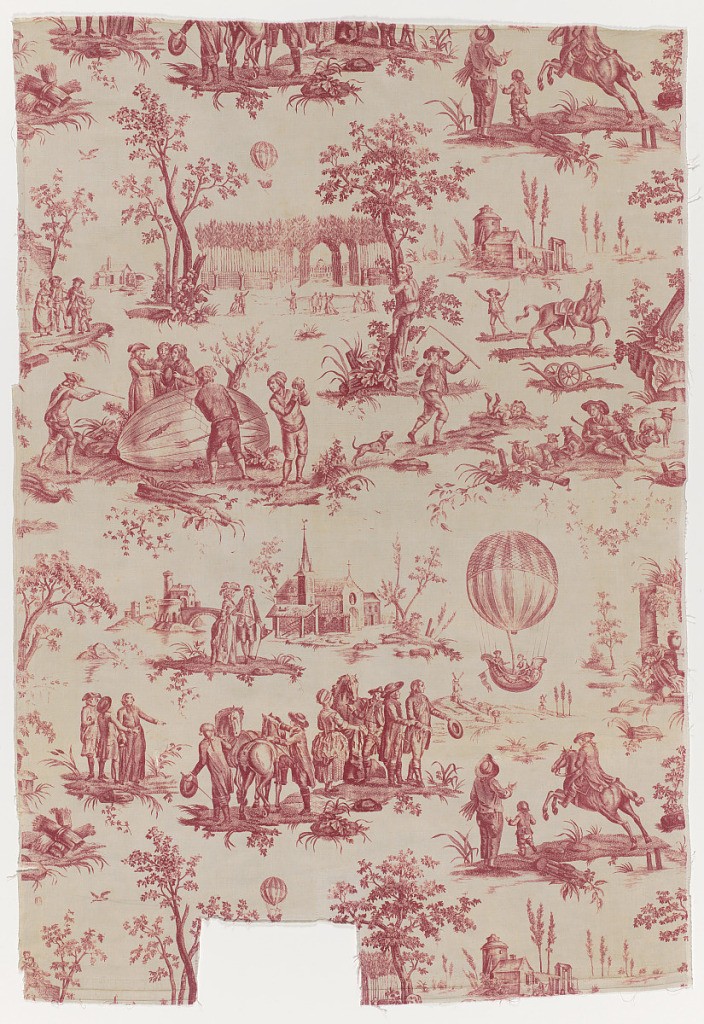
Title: Le Ballon de Gonesse
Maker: Jean-Baptiste Huet, French, 1745 – 1811
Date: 1784
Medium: cotton Technique: printed by engraved copper plate on plain weave
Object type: Textile
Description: The design was assembled from contemporary prints depicting two separate balloon flights from Paris in 1783. One balloon landed in the village of Gonesse; frightened villagers mistook the ballon for a monster and called for an exorcism. The second flight, the first to carry human passengers (Nicolas Robert and Jacquest Charles), landed on the Nesles plain 22 miles from Paris, where it was met by a delegation of citizens. Printed in red on white cotton, seamed in the center; both selvedges present.